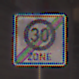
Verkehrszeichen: EndeZone30
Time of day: MorningAfternoon
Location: Outdoor (Urban)
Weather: Clear
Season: NotSpecified
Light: Natural